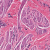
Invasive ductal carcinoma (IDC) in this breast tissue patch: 0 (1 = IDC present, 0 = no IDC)